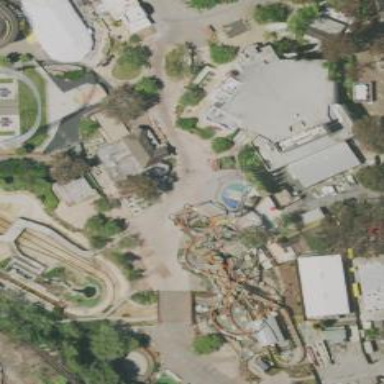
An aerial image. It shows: Thrilling roller coaster attraction.